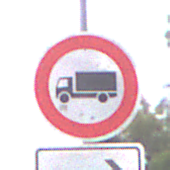
Verkehrszeichen: VerbotFuerKraftfahrzeugeUeberDreiKommaFuenfTonnen
Zusatzzeichen unten: RichtungsangabeDurchPfeile4
Umgebung: Outdoor, Suburban
Tageszeit: Midday
Wetter: Overcast
Licht: Natural
Jahreszeit: NotSpecified
Kontrast: LowContrast